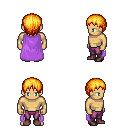
a pixel art fantasy rpg character, male body template, human, tanned skin, lavender cape, magenta pants, light blonde plain hairstyle, maroon shoes, four views (front, back, left, right), 2x2 character sprite sheet, small pixel art, hard edges, no anti-aliasing